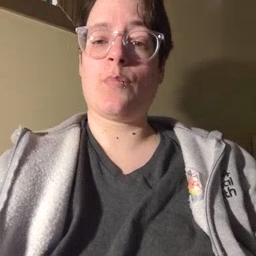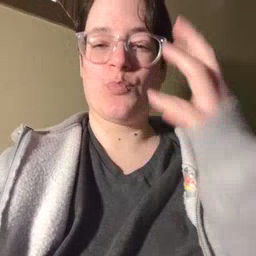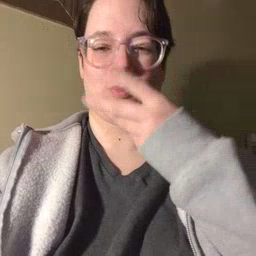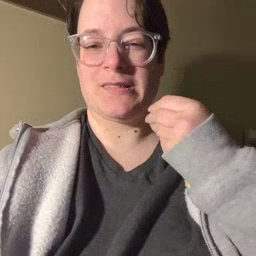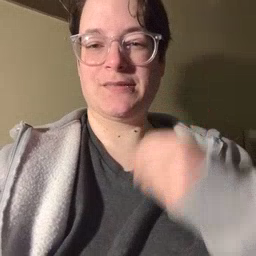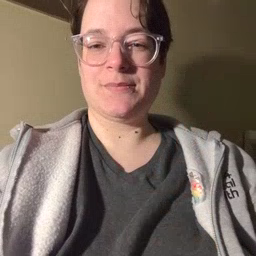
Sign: pretty